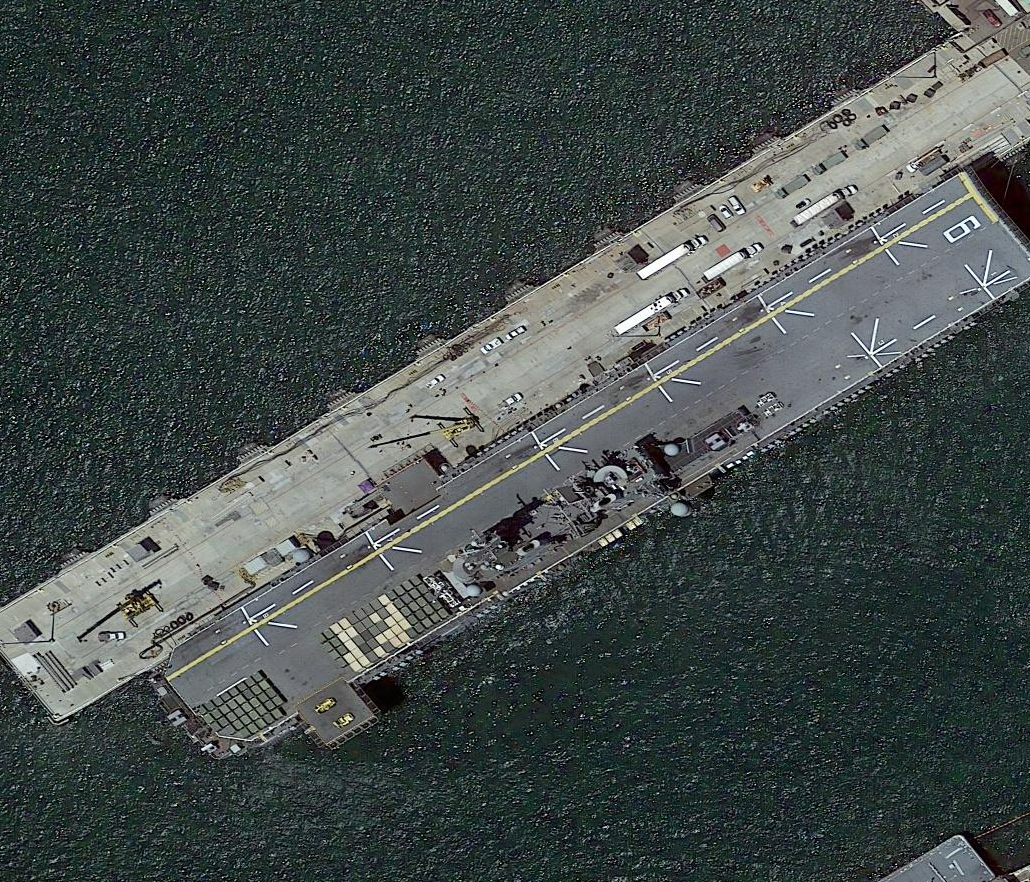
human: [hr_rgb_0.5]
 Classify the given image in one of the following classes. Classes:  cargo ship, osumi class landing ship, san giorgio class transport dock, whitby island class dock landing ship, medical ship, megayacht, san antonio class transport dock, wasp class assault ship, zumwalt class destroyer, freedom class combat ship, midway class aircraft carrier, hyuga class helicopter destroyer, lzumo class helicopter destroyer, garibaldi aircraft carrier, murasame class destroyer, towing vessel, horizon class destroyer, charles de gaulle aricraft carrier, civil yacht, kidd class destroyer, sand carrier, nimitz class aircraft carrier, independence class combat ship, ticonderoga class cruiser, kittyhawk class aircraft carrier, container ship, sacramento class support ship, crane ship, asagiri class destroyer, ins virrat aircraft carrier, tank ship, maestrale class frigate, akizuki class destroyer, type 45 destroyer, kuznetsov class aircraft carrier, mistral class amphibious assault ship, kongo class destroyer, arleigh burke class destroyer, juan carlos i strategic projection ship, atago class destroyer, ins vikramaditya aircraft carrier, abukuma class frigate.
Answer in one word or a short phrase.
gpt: Wasp class assault ship